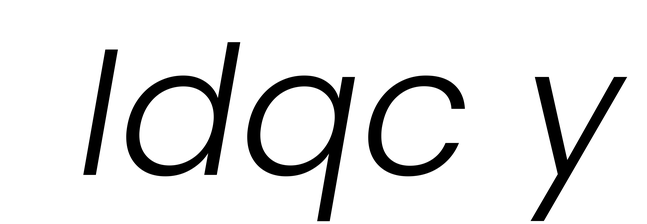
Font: Poppins-LightItalic